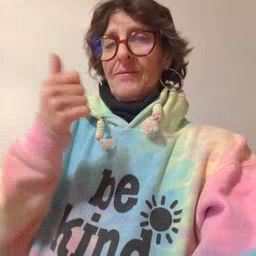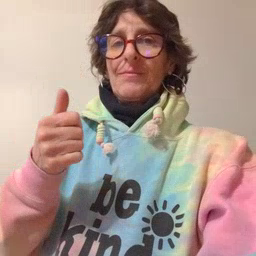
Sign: every